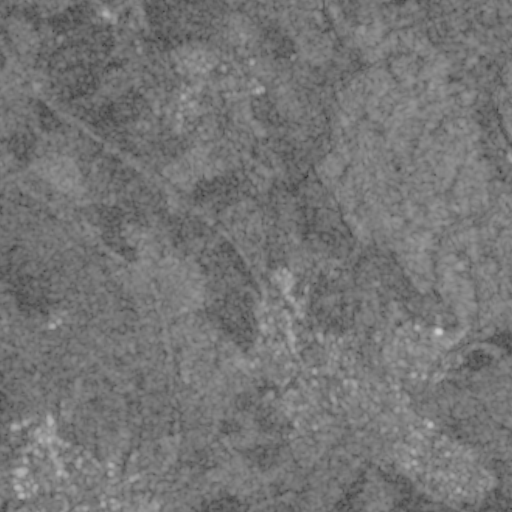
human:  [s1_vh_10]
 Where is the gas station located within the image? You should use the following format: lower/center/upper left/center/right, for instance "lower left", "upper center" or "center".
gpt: The gas station is located in the center of the image.
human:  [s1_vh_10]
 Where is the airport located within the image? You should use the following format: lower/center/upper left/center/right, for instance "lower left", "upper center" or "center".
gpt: There is no airport in the image.

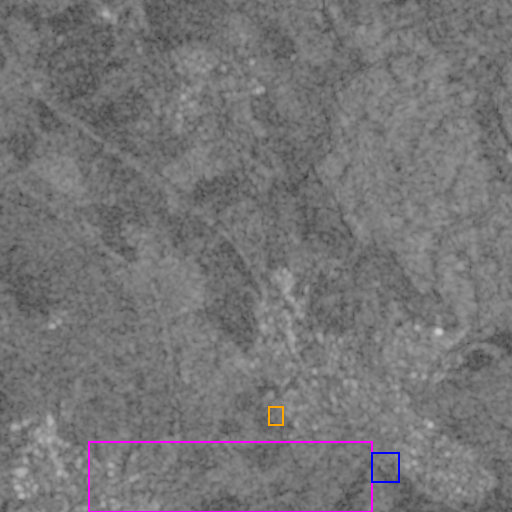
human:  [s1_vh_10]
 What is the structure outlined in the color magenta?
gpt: The structure outlined in magenta is a crop field.
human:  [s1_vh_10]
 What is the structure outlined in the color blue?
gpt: The structure outlined in blue is a park.
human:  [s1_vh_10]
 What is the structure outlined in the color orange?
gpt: The structure outlined in orange is a parking lot.
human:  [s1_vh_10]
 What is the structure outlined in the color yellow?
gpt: There is no yellow outline.